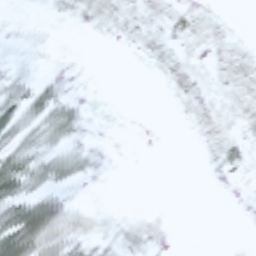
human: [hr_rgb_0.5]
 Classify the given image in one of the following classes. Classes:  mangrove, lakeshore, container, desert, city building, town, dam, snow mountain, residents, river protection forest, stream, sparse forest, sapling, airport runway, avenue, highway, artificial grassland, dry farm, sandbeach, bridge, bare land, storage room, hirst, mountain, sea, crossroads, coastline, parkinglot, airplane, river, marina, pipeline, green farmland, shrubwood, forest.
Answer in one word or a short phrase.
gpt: snow mountain